Question: So I'm building an ECommerce site using Laravel/MySQL, the product related tables I have are as follows: 'products', 'attributes', 'taxonomies' and 'tags'. When a user types a keyword to search for product, I want to search all 4 tables with one query to get the desired products, then I want to use Laravel paginate function to paginate the result, now how do I make it done in one query? Maybe some joins involved?

Here it is, the relationship of my database tables, as for my models, it is defined like this:
'''
class Product extends Eloquent {
...
public function taxonomies() {
return $this->belongsToMany('Taxonomy', 'product_taxonomy', 'product_id', 'taxonomy_id');
}
...
// Same goes for attributes and labels
public function reviews() {
return $this->hasMany('Review', 'product_id');
}
}
'''
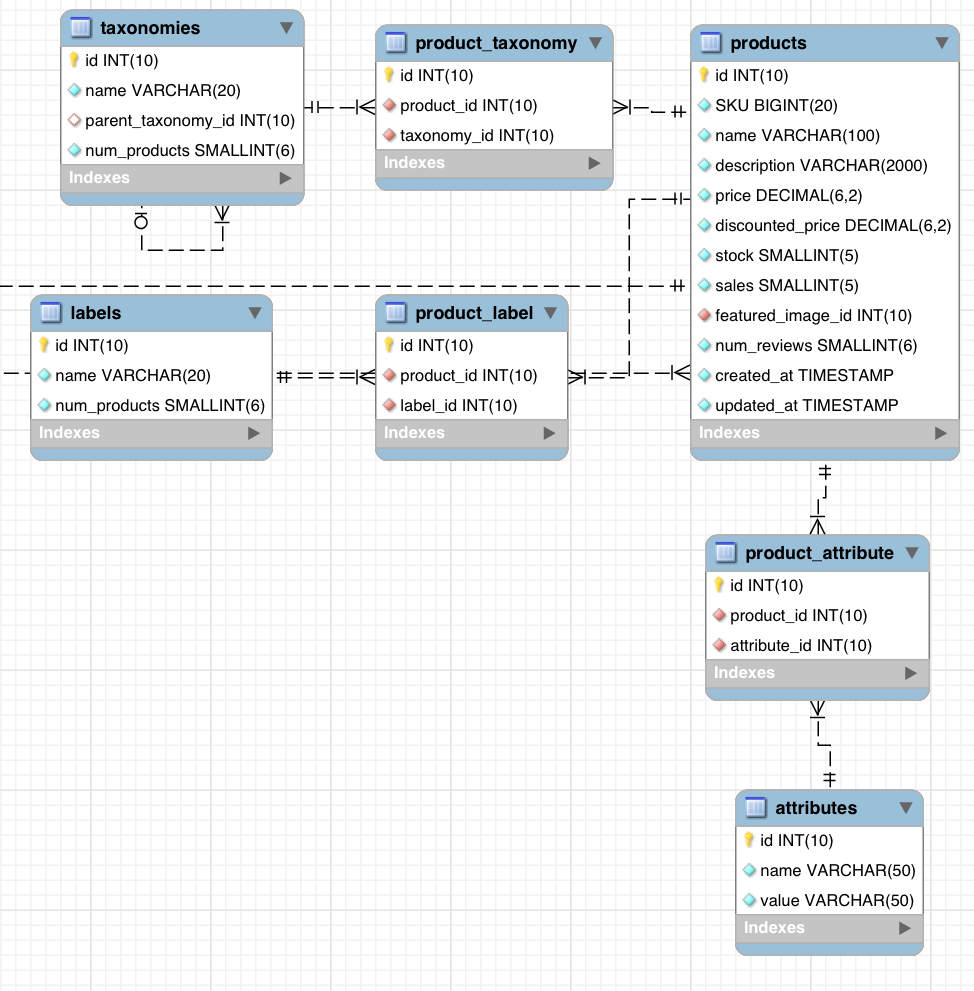
Answer: Maybe you want something like this:
'''
$products = Product::where('name', 'LIKE ', '%' . $keyword . '%');
$products = $products->orWhereHas('attributes',
function ($query) use ($keyword) {
$query->where('name', 'LIKE ', '%' . $keyword . '%');
}
);
$products = $products->orWhereHas('taxonomies',
function ($query) use ($keyword) {
$query->where('name', 'LIKE ', '%' . $keyword . '%');
}
);
$products = $products->orWhereHas('tags',
function ($query) use ($keyword) {
$query->where('name', 'LIKE ', '%' . $keyword . '%');
}
);
$products = $products->paginate(10);
'''
Now you look in product name and in names of your relations (tags, taxonomies and attributes) and paginate 10 products.